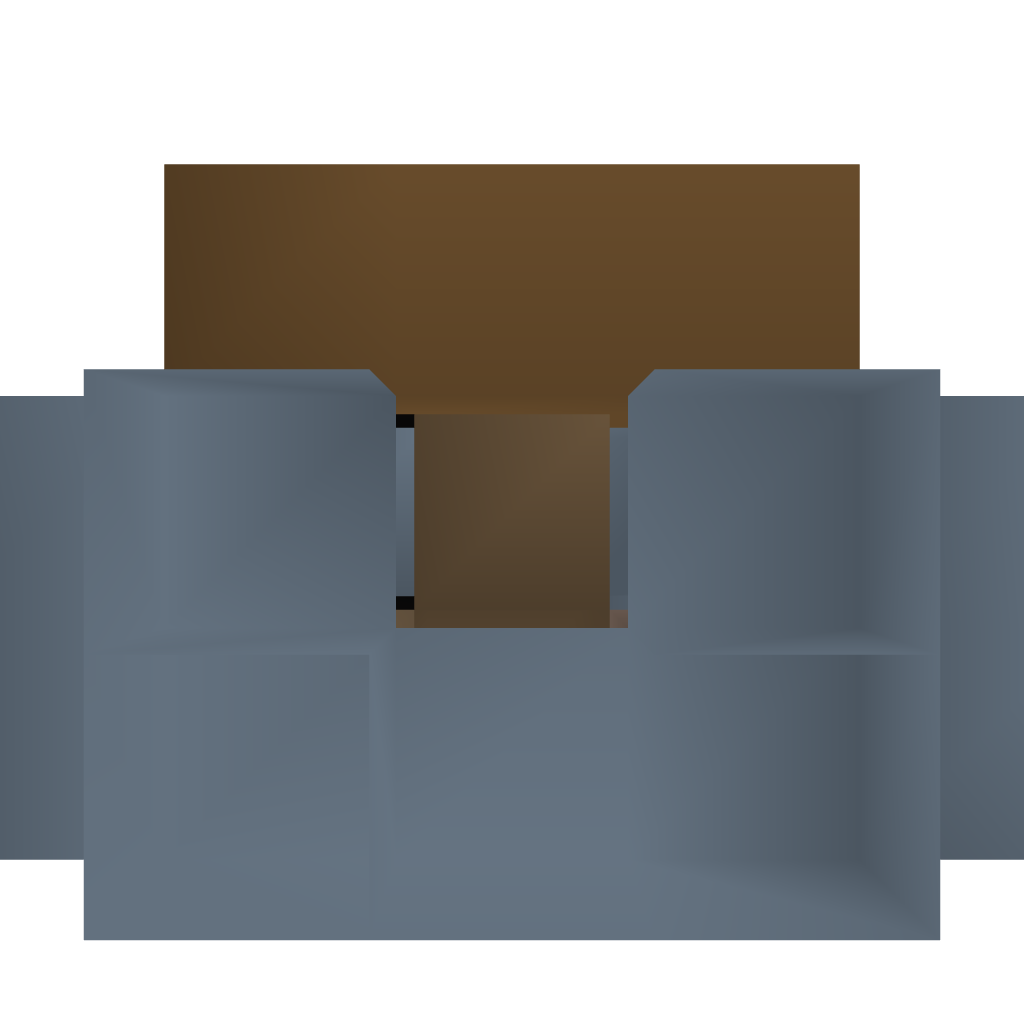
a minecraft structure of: Micro Hut